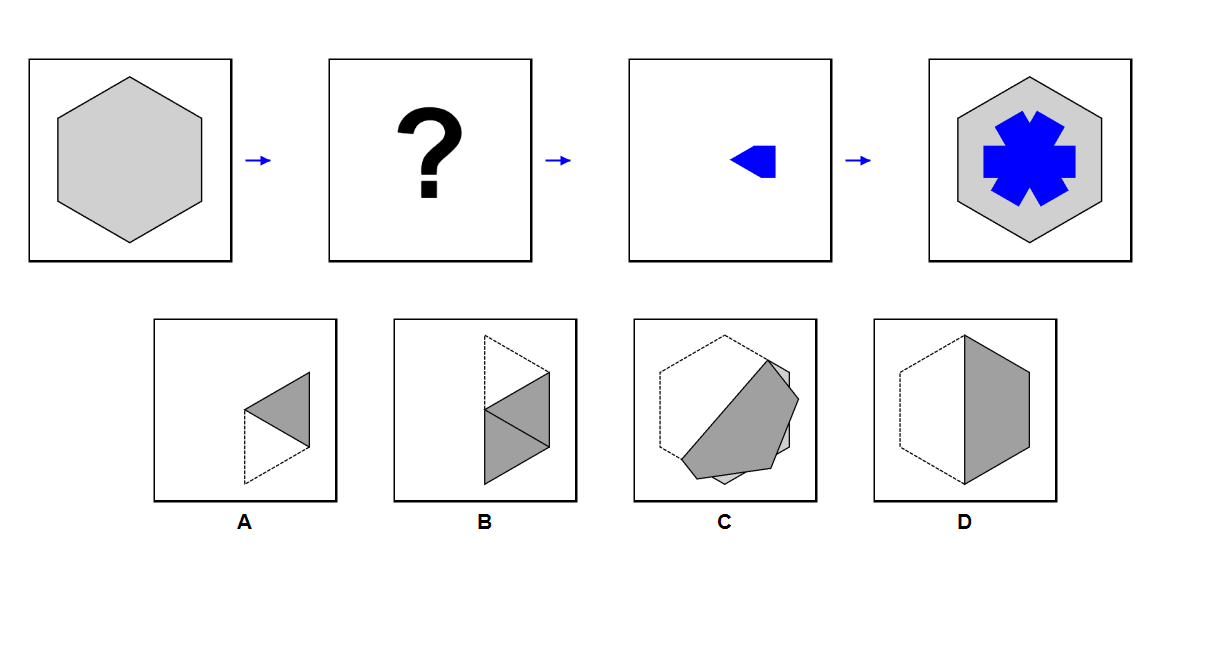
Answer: C